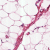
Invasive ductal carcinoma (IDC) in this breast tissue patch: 0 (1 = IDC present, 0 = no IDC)